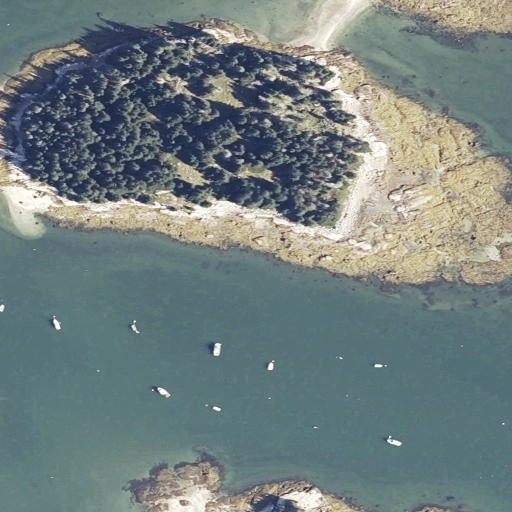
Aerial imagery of island in Maine named Sheep Island containing open water, evergreen forest, herbaceous wetlands, and barren land